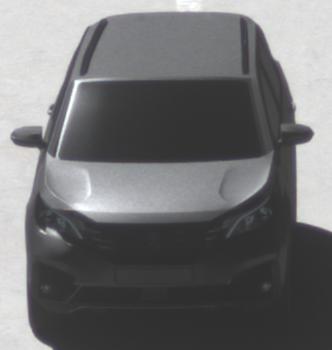
Make: Peugeot
Model: 5008 1.2 PureTech 130 Active
Detailed model: 5008 (II) (03/17 - 09/20)
Model produced from: 2017/03
Model produced until: 2018/07
Doors: 5
Color: gray
Road condition: dry road
Daytime: midday
Contrast: high contrast